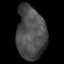
Tissue: skin
Cell type: T cells
Senescence score: 0.6732
Nuclear area (px): 1519
Mean DAPI intensity: 76.639